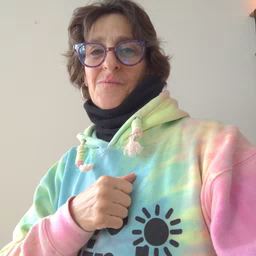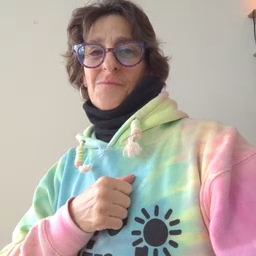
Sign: wake